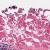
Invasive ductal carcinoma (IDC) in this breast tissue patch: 0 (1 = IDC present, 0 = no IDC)